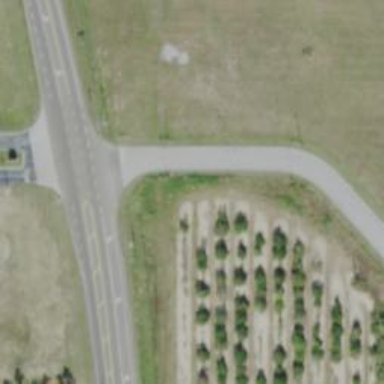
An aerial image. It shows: Abandoned road.